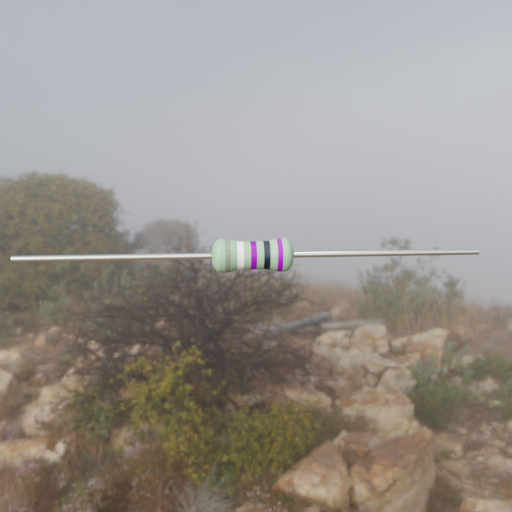
Resistor colour bands (in order): gray, white, violet, black, violet